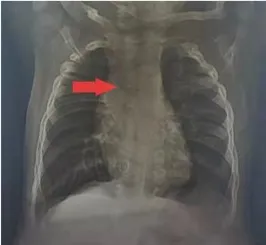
Abnormal imaging of the proband. (F) Chest x-ray showing mild scoliosis at the age of 11 months.
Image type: radiology (x_ray)